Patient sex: M
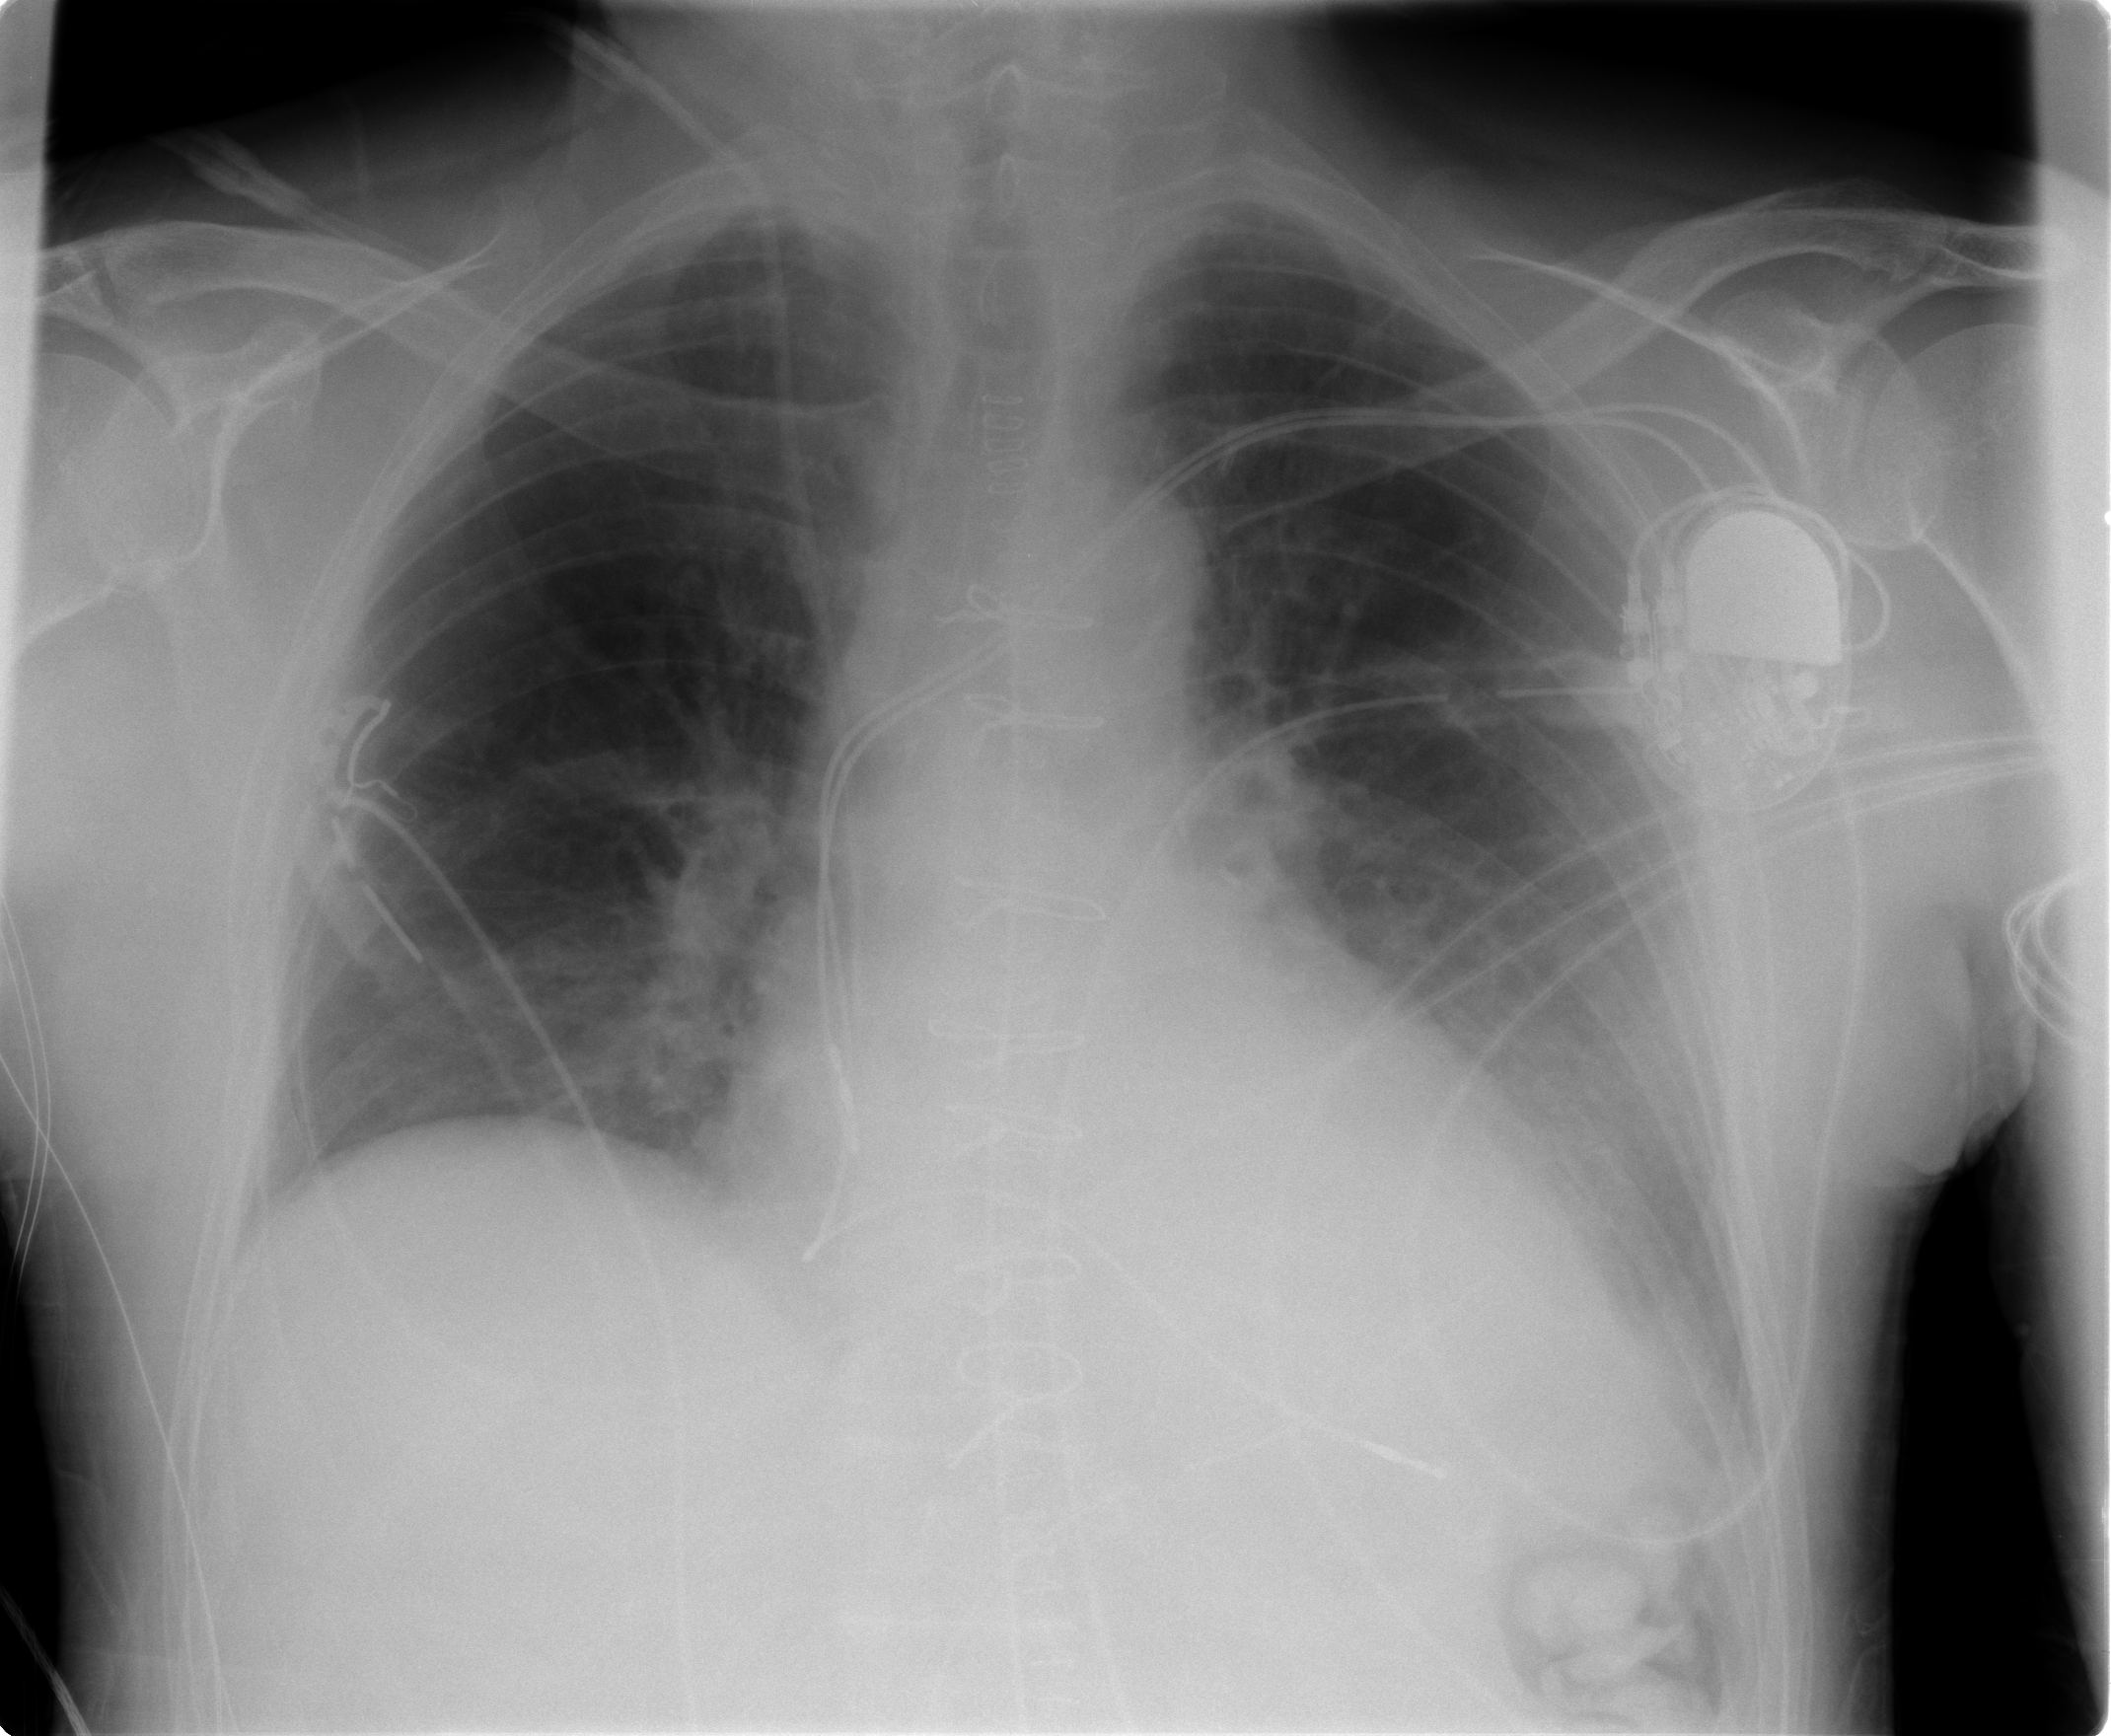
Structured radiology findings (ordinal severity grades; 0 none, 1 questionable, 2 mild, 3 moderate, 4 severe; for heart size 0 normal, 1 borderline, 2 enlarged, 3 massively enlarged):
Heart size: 0
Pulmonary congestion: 2
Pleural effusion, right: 0
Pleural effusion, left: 2
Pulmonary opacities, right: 0
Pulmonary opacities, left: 0
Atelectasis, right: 2
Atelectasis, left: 2